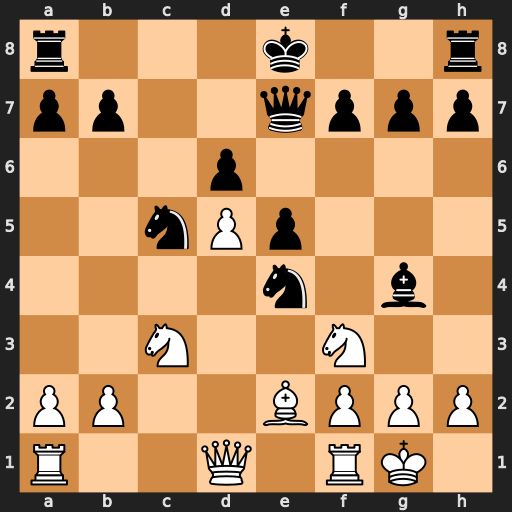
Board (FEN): r3k2r/pp2qppp/3p4/2nPp3/4n1b1/2N2N2/PP2BPPP/R2Q1RK1
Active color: w
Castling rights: kq
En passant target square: -
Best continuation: Nxe4 Nxe4 Qa4+ Bd7 Qxe4